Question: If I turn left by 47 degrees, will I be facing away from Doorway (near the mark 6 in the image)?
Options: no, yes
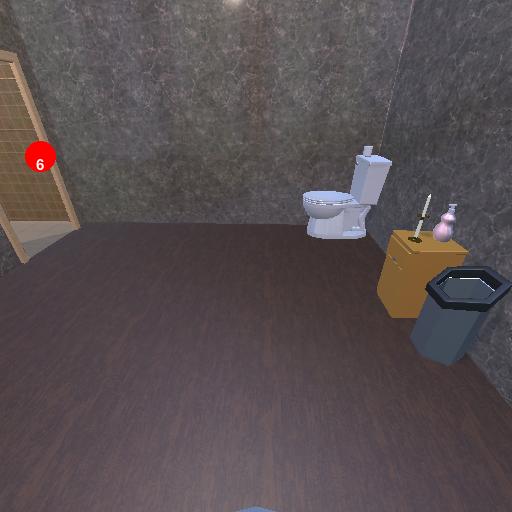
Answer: no